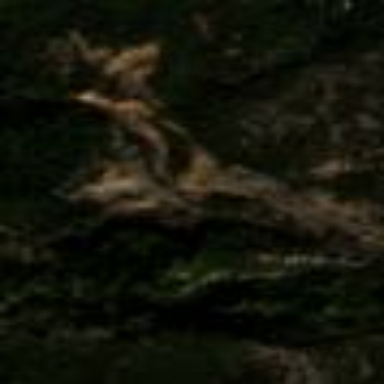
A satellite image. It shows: Forest area.